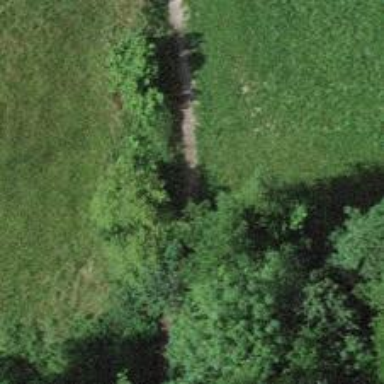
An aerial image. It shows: Path made of earth.